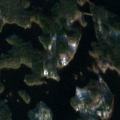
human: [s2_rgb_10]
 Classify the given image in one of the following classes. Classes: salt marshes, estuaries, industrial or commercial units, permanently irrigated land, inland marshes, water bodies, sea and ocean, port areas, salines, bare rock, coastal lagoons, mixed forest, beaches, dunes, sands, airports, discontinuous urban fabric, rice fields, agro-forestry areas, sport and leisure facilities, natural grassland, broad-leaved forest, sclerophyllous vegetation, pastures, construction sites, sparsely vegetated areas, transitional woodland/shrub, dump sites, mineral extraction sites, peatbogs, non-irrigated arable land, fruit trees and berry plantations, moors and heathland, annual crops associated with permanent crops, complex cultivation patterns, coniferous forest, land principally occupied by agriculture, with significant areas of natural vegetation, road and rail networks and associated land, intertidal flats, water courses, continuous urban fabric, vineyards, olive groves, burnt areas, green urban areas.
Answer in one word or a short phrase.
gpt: coniferous forest, mixed forest, water bodies